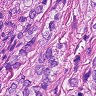
Metastatic tissue present: yes